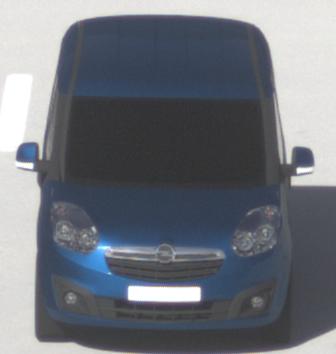
Make: Opel
Model: Combo Combi L1H1 1.4
Detailed model: Combo (D) Combi
Model produced from: 2012/01
Model produced until: 2013/11
Doors: 5
Color: blue
Road condition: dry road
Daytime: morning or afternoon
Contrast: high contrast